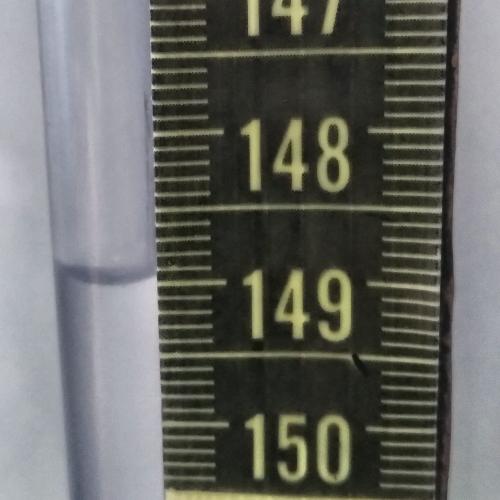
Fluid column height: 149.0 cm